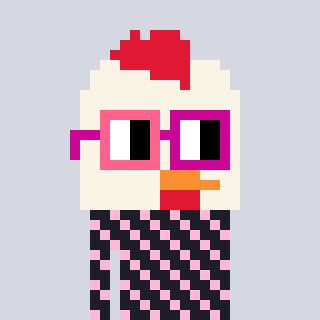
a pixel art character with square pink and red glasses, a chicken-shaped head and a grayscale-colored body on a cool background